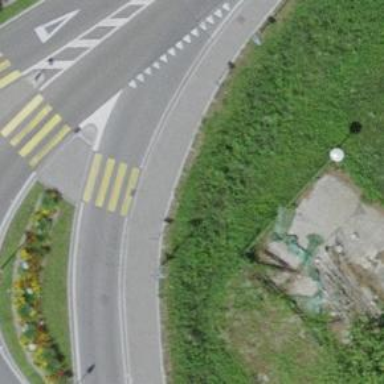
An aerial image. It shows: Kerb barrier.